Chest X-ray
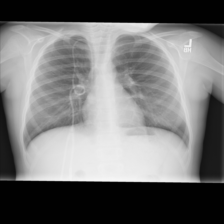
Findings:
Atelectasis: negative
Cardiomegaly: negative
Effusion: negative
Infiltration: negative
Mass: negative
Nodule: negative
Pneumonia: negative
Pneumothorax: negative
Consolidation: negative
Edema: negative
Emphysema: negative
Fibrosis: negative
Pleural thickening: negative
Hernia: negative